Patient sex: M
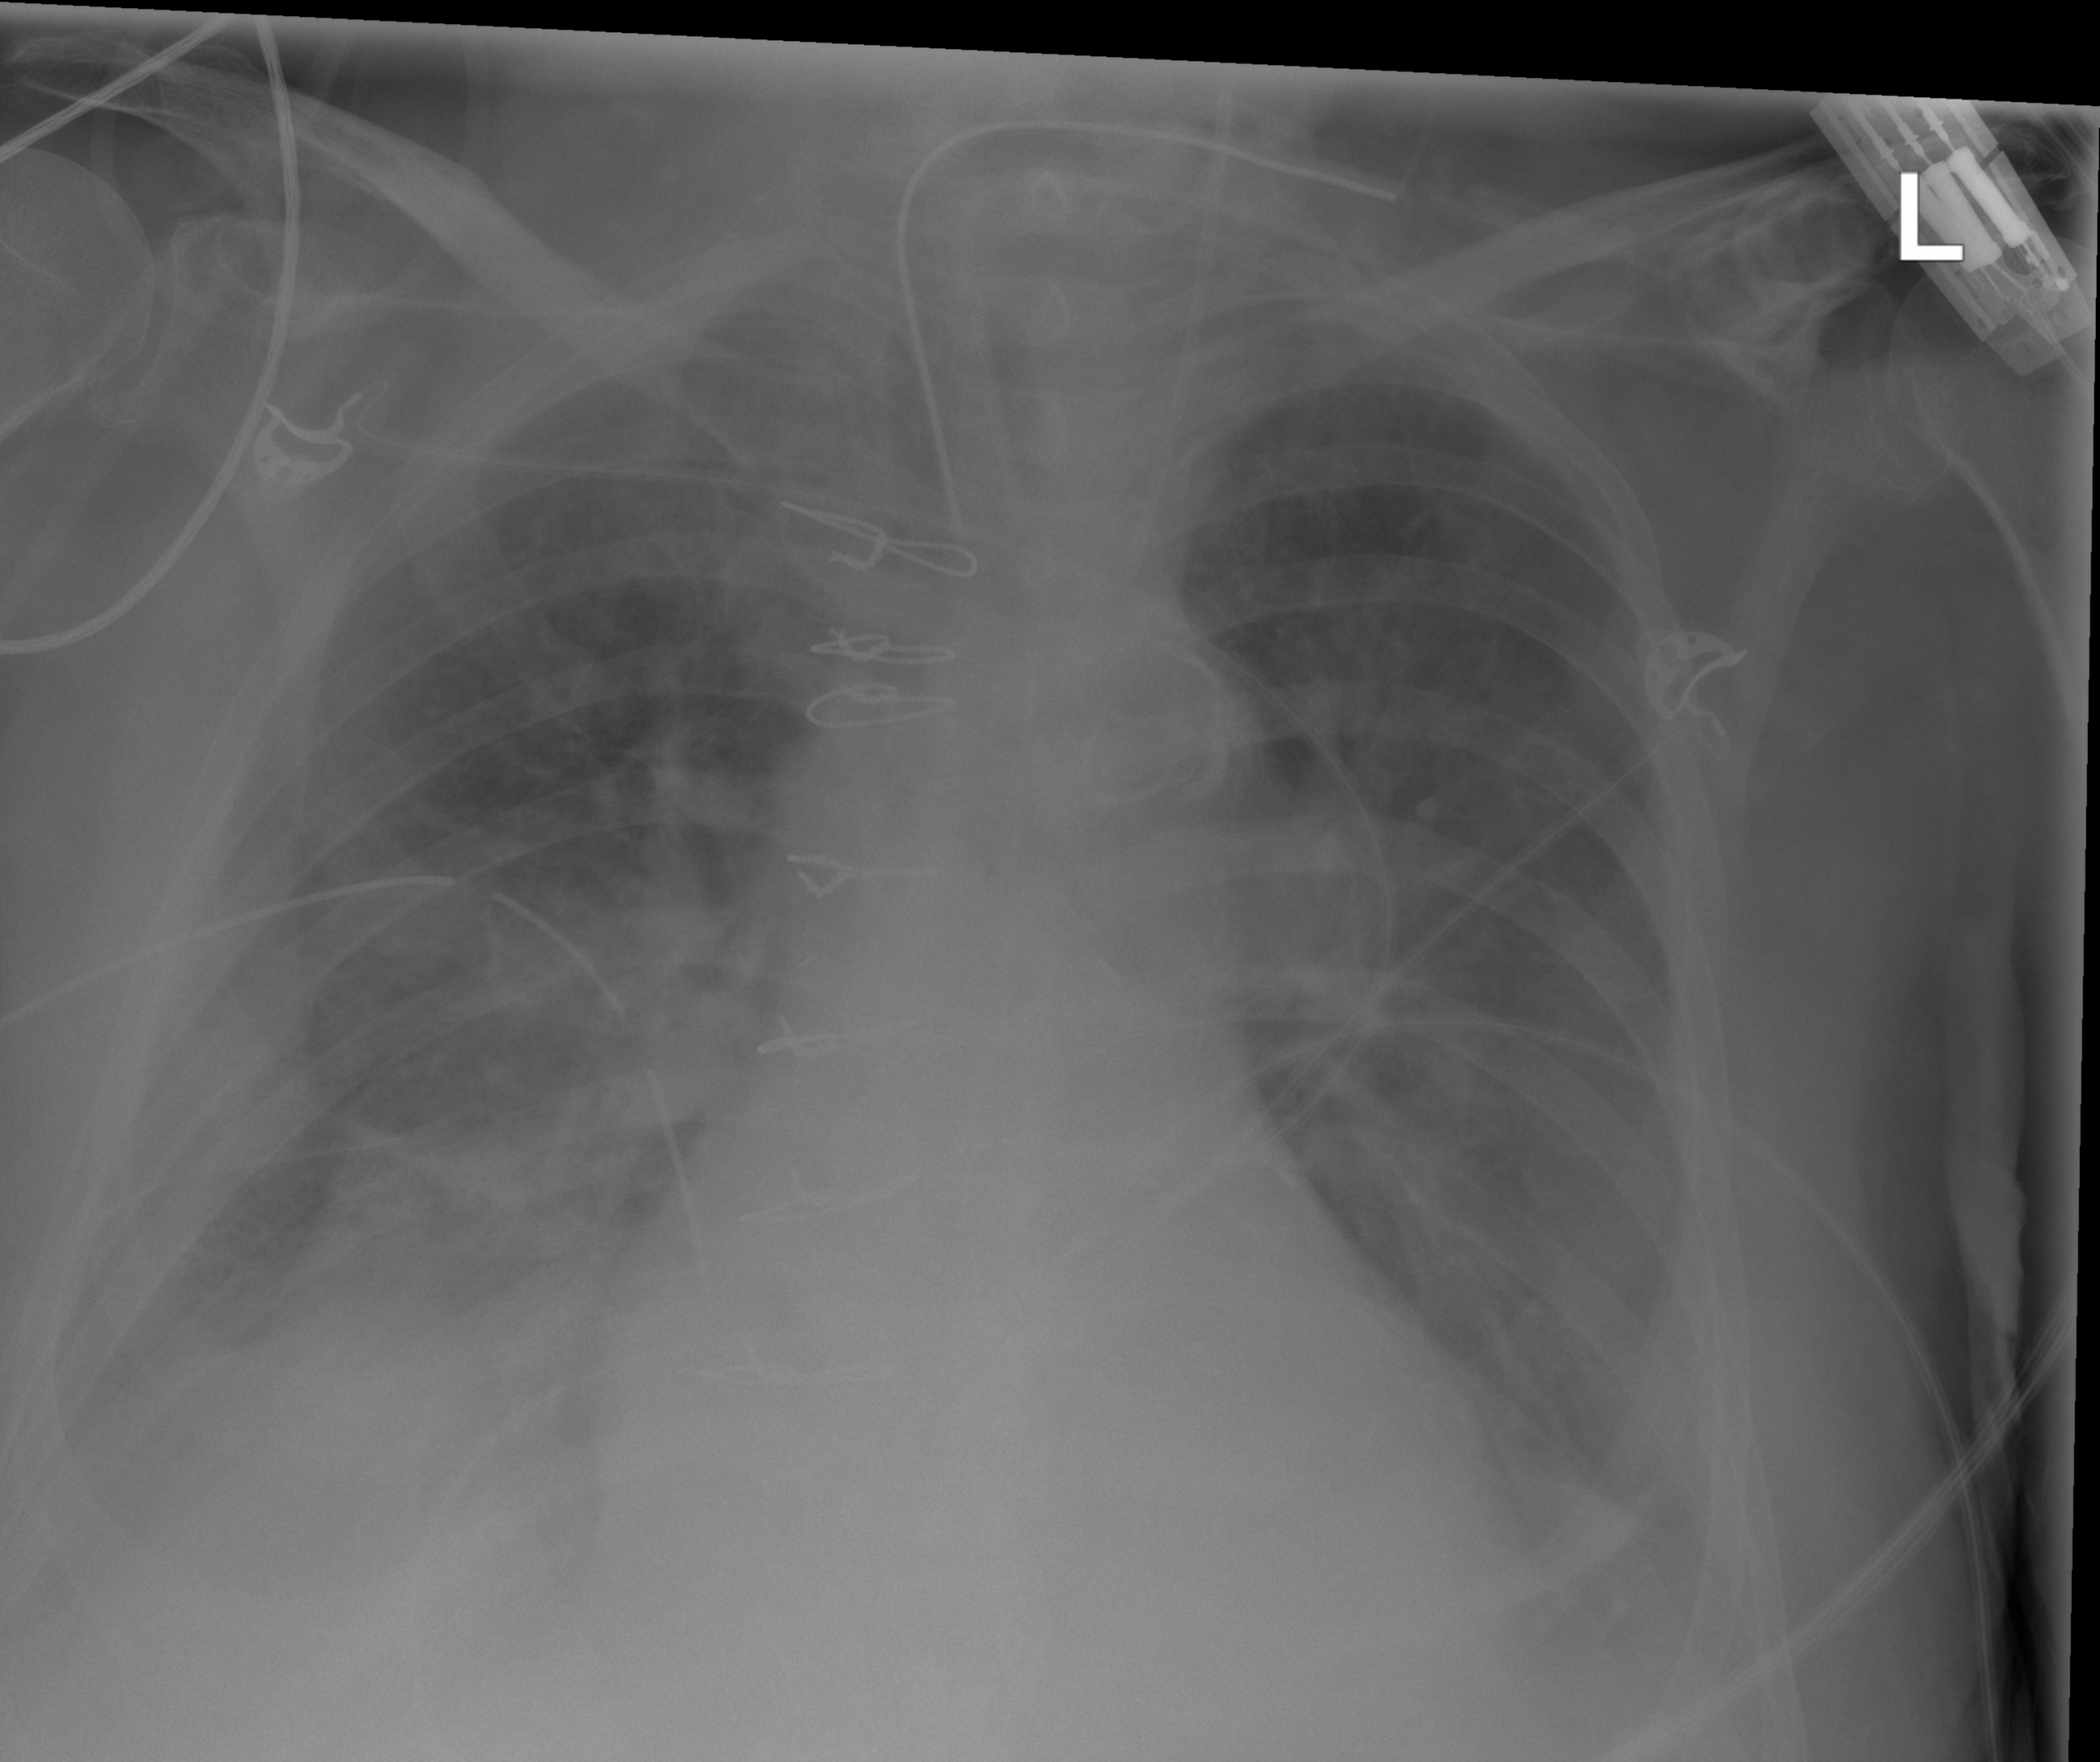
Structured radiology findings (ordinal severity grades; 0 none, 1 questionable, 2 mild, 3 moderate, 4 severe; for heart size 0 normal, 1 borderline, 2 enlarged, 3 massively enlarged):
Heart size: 2
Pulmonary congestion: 2
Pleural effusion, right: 2
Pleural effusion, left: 2
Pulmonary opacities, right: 0
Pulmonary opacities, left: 0
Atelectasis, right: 2
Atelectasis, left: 2